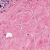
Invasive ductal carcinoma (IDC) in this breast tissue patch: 0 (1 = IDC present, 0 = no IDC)